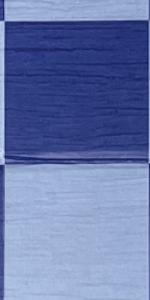
Label: Empty